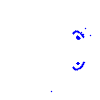
Particle: kaon